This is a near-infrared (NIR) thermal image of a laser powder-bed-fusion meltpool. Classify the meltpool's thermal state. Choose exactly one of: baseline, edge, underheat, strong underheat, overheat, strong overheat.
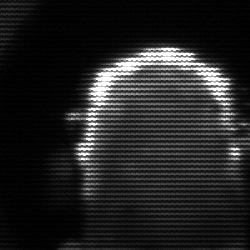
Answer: baseline